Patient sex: F
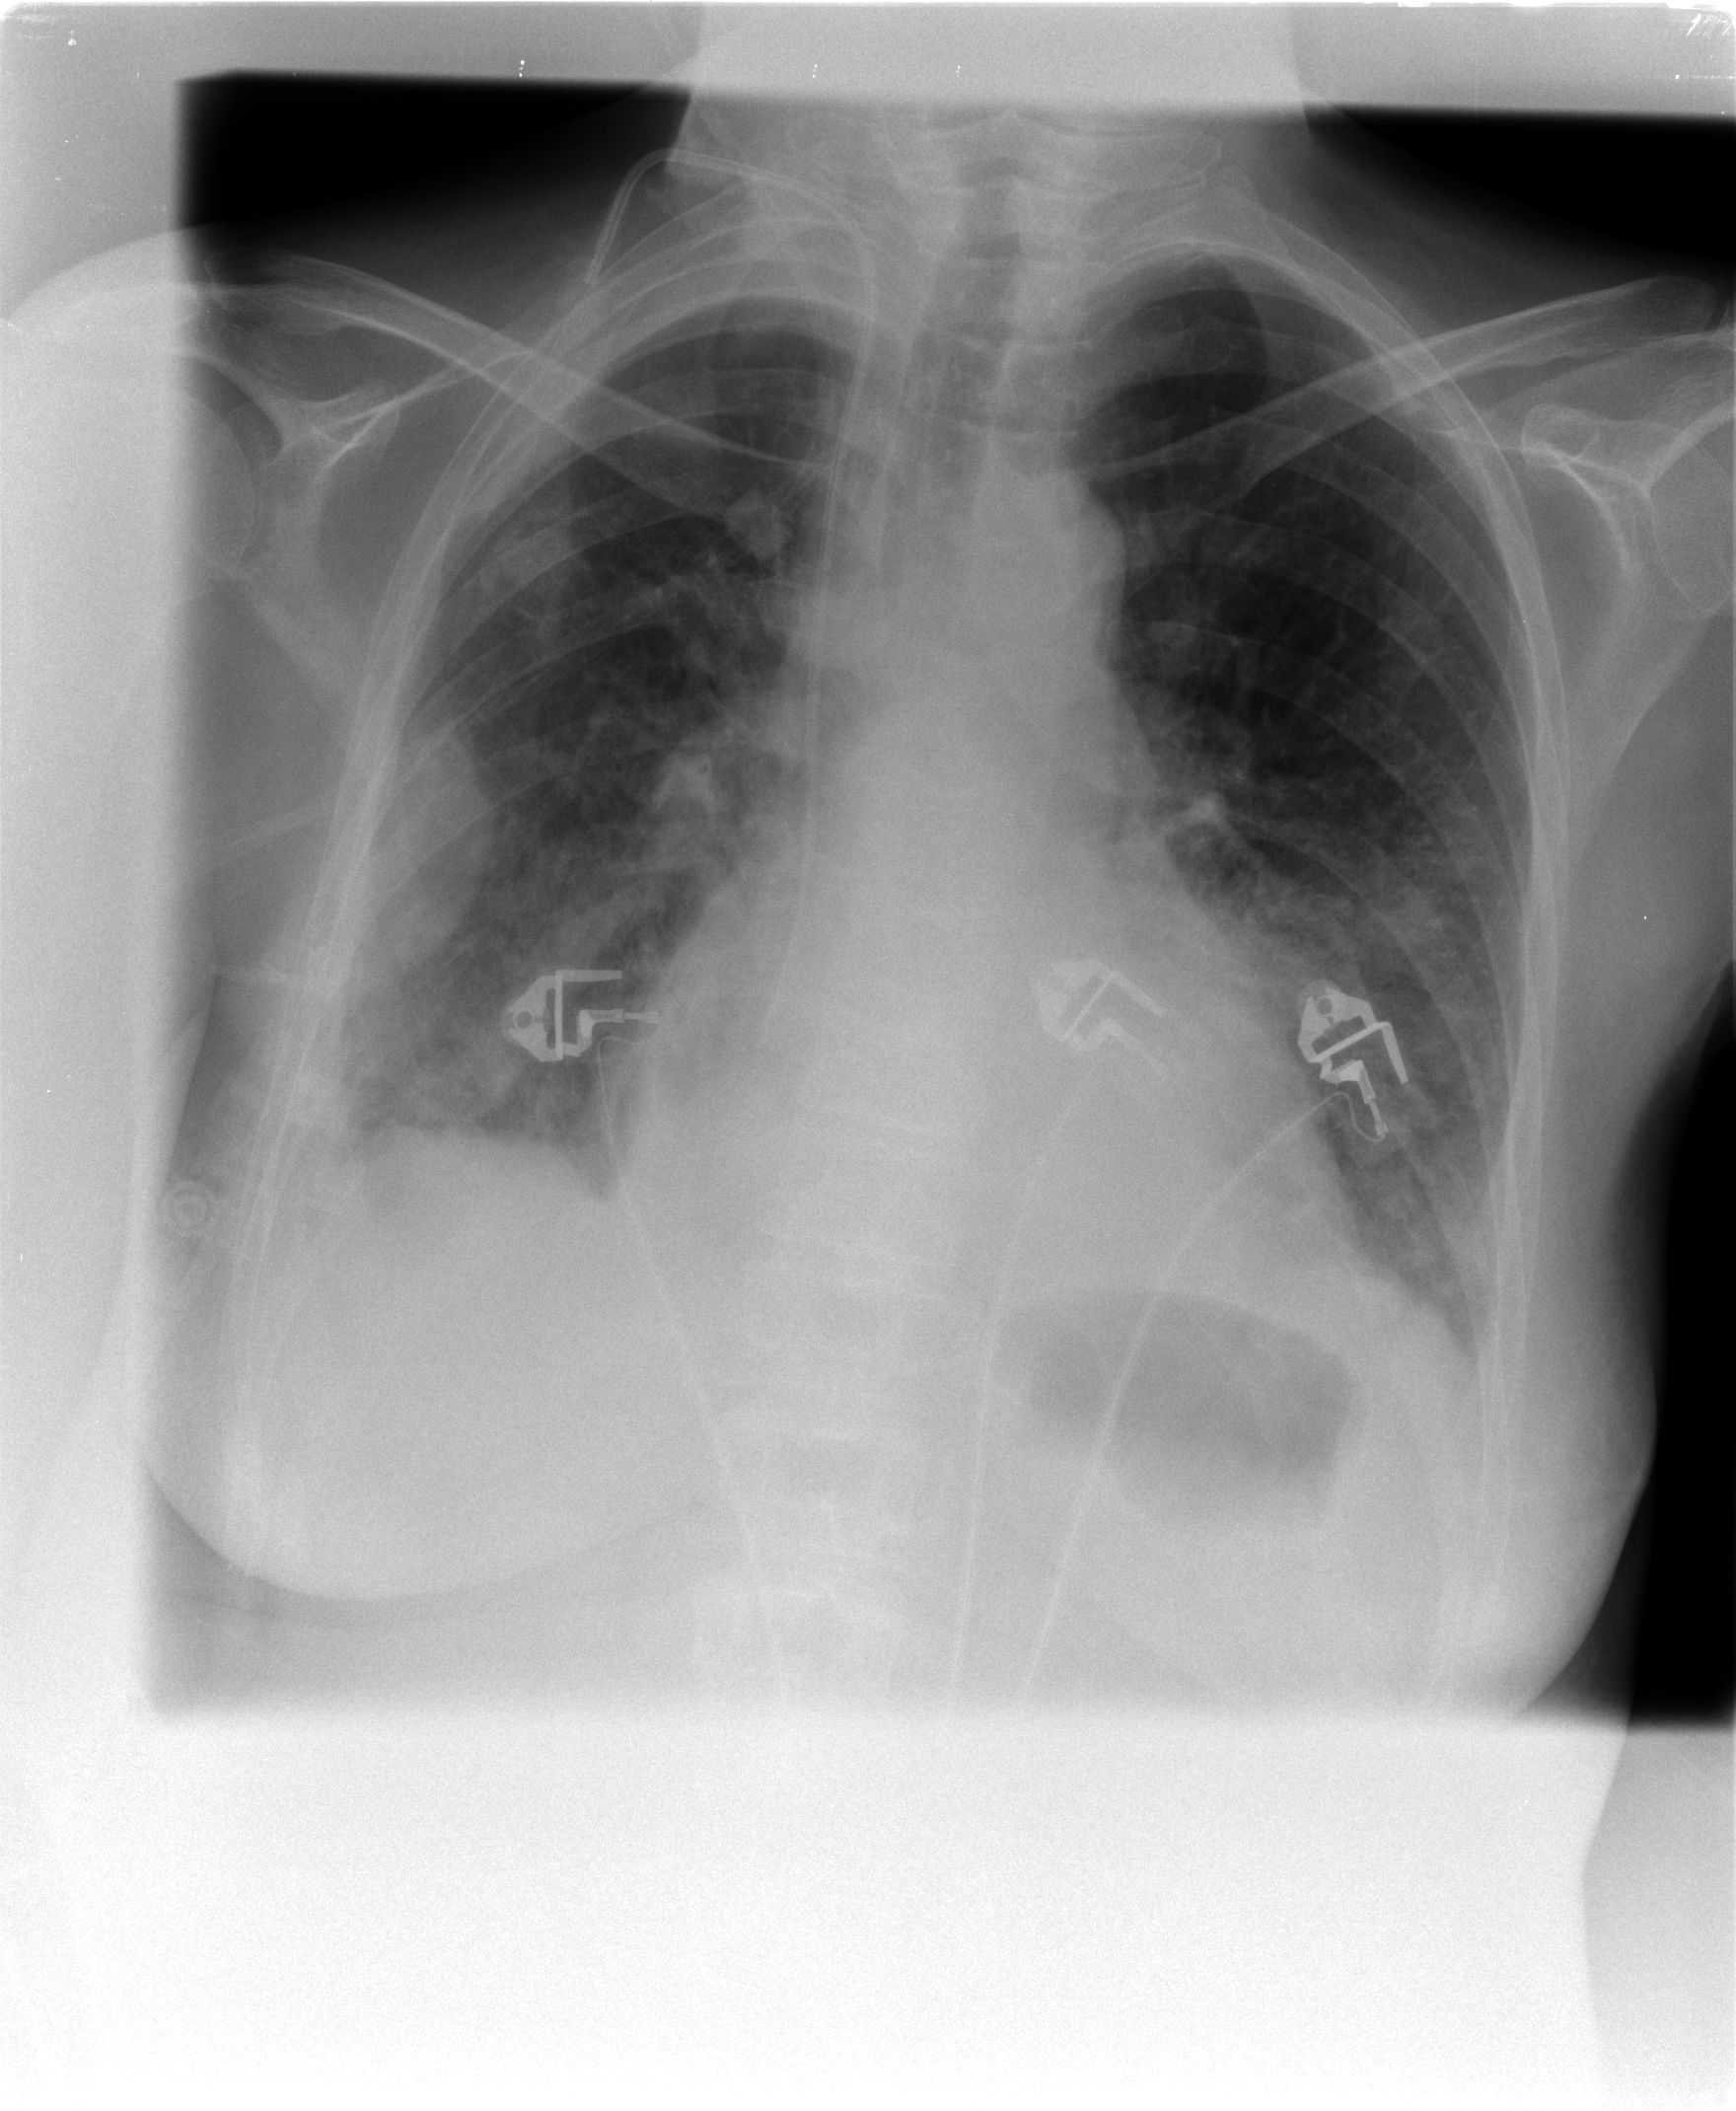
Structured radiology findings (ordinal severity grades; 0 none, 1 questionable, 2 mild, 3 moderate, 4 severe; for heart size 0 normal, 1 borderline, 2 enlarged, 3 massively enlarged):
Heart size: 2
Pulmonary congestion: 0
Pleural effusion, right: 2
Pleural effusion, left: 2
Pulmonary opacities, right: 2
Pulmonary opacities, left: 2
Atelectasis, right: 2
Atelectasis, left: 2